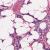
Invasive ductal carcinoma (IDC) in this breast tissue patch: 1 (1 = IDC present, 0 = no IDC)